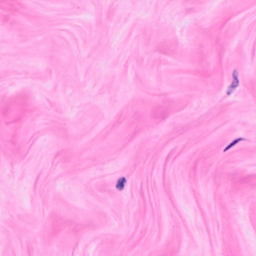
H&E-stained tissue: Breast